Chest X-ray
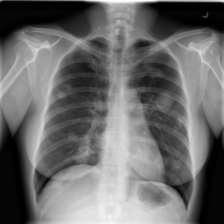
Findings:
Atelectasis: negative
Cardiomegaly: negative
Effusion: negative
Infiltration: negative
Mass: positive
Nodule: positive
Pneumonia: negative
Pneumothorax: negative
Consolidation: negative
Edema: negative
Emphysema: negative
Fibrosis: negative
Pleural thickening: negative
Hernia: negative